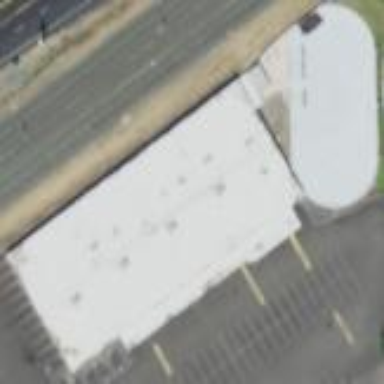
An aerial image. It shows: Roller skating sports centre within building.